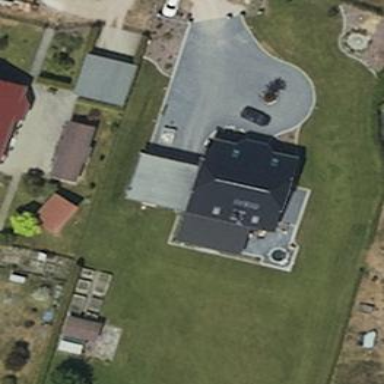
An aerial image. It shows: Flat-roofed grey house.